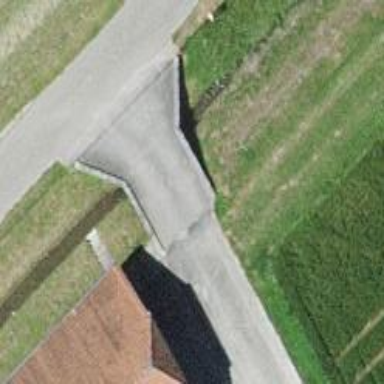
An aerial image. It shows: Track road with bridge. The track type is grade 3.